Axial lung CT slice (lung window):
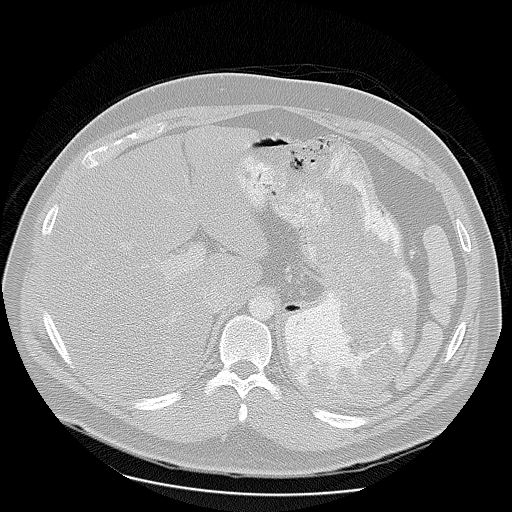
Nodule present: no